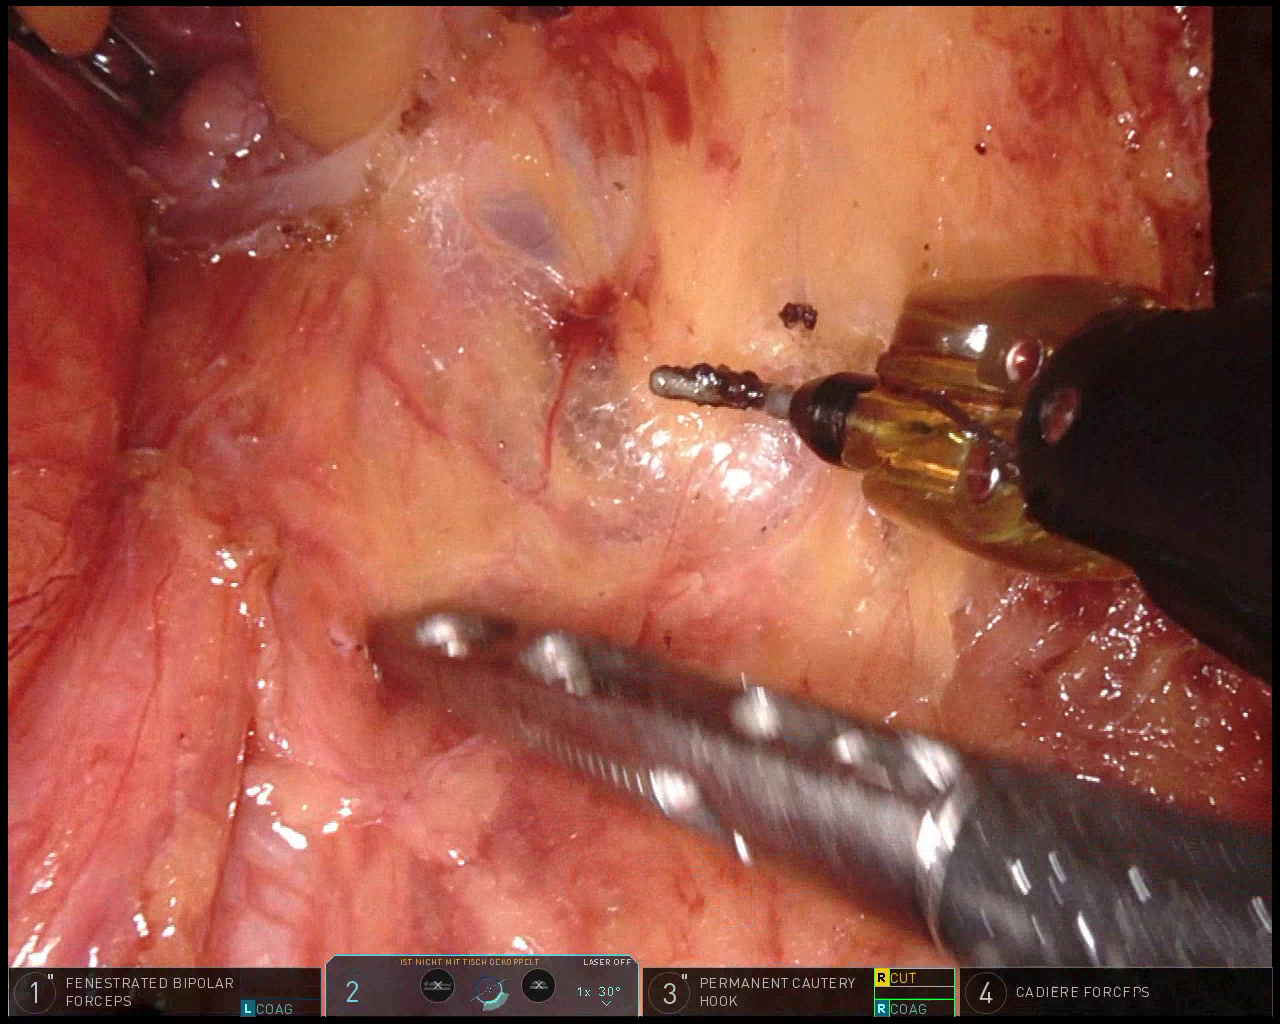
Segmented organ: ureter
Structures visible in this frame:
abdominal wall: no
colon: no
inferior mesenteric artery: no
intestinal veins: no
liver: no
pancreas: no
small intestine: no
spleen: no
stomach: no
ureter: yes
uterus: no
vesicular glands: no